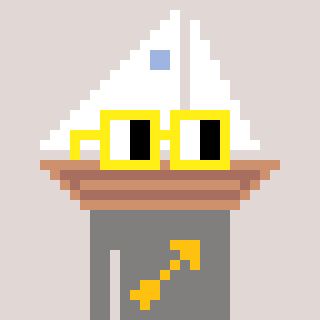
a pixel art character with square yellow glasses, a sailboat-shaped head and a bluegrey-colored body on a warm background